Interaction volume radius: 5 \u00c5
Interaction volume height: 10 \u00c5
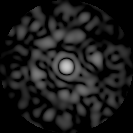
Disorder parameter: 0.8482